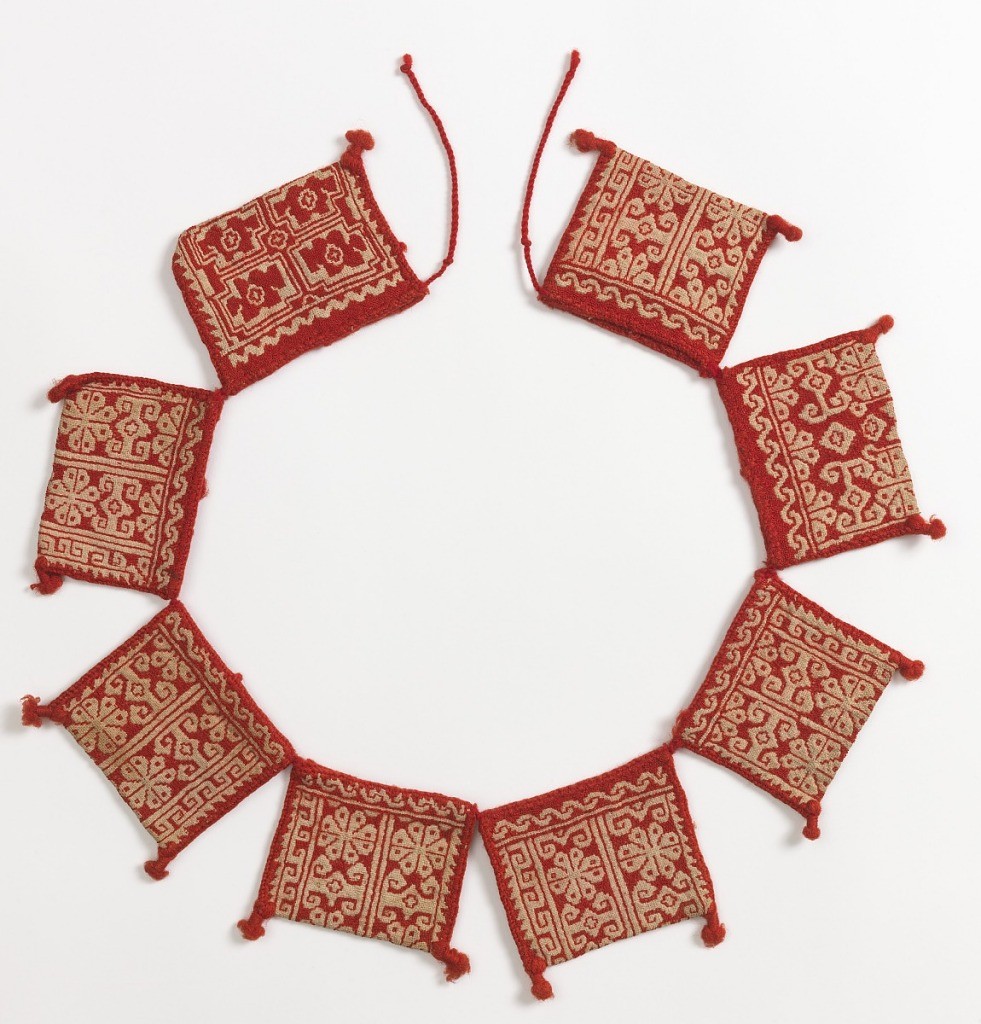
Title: Belt
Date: probably 19th century
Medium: wool Technique: double cloth
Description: Man's pocket-belt with geometrical motifs in tan on red background.